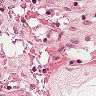
Metastatic tissue present: no